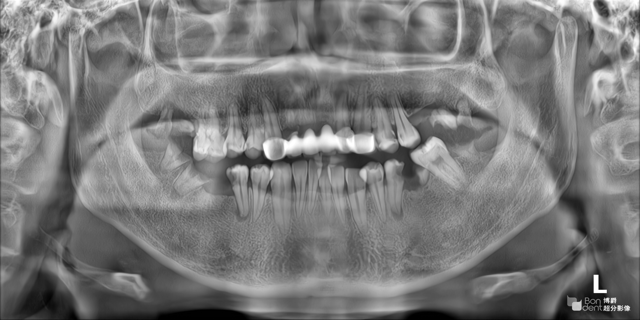
adult